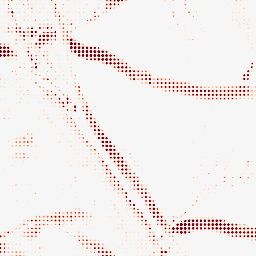
Category: morphological
Decomposition family: morphological_rect
Decomposition parameters: operation: opening
width: 5
height: 20
Upsampling method: sinc_blackman
Upsampling parameters: scale: 8
kernel_size: 4
Upsampling scale: 8